Question: I'm getting this error message (100% of the time) when copying a shared file, using the latest version of php library. And I'm getting the same response via the API explorer: developers.google.com/drive/v2/reference/files/copy
> Google_Exception: Error calling POST
<URL> {
"error": { "code": 500, "message": null } }
This issue seem to just appear since 3am, 4th Jun 2015 (from Google dev console) and only happening to large files (~1GB). Those files are now showing "Google Drive can't scan this file for viruses." when trying to download it. Google decreased maximum size that it can scan? Is theres any flags like "acknowledgeAbuse" for copy method?
Screenshot API Console:

Possible duplicate but unfortunately not answered (as of now): <URL>
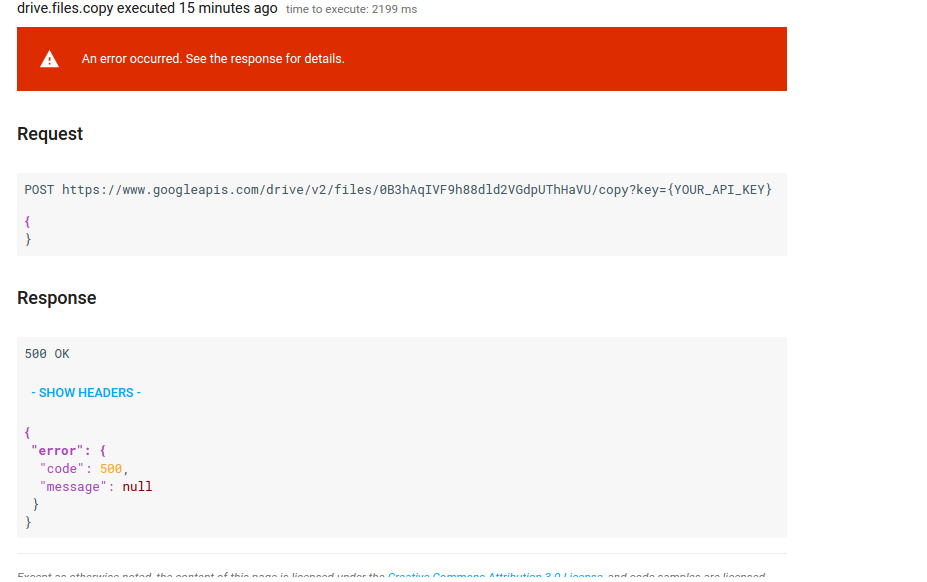
Answer: This error was due to a bug in the Drive API. Here's the canonical issue report:
<URL>
In the future please file issues there instead of posting on Stack Overflow.
The bug should now be fixed.